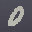
Label: 0